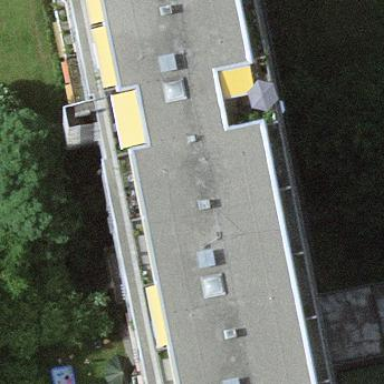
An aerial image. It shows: Part of building.